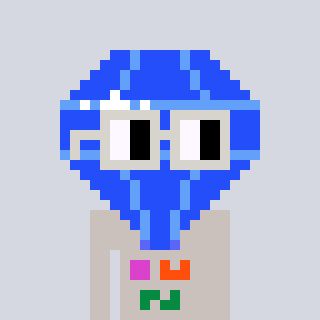
a pixel art character with square light gray glasses, a blue diamond-shaped head and a foggrey-colored body on a cool background